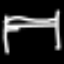
Label: bed